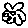
Label: flower